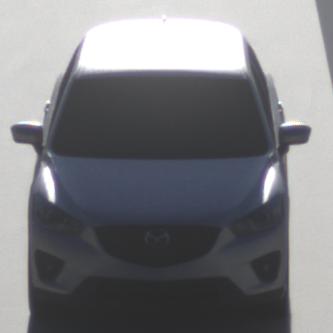
Make: Mazda
Model: CX-5 2.0 SKYACTIV-G 160
Detailed model: CX-5 (GH)
Model produced from: 2012/04
Model produced until: 2015/02
Doors: 5
Color: white
Road condition: dry road
Daytime: sunrise or sunset
Contrast: medium contrast